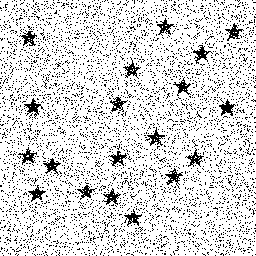
Squares: 0
Triangles: 0
Stars: 19
Total shapes: 19